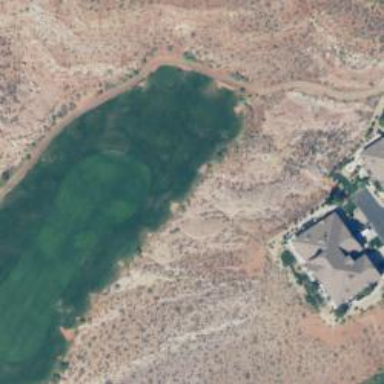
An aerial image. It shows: Grassy area designated as golf fairway.